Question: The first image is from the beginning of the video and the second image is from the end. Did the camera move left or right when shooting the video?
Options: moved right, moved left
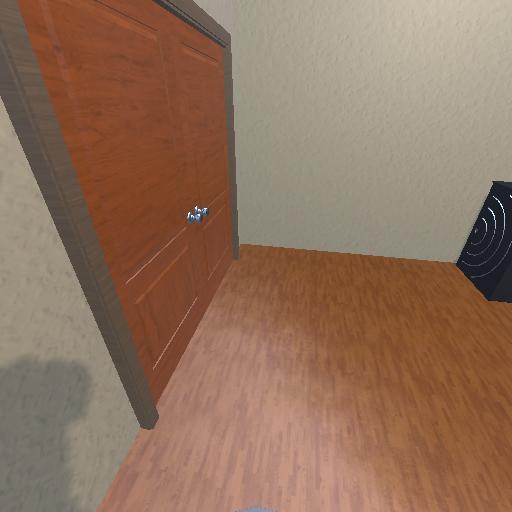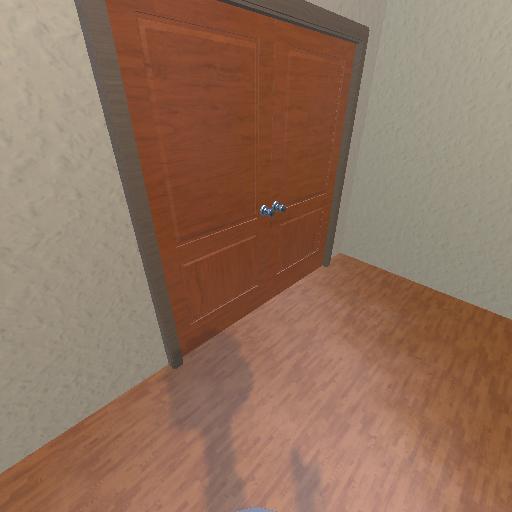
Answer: moved right